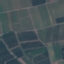
Label: PermanentCrop